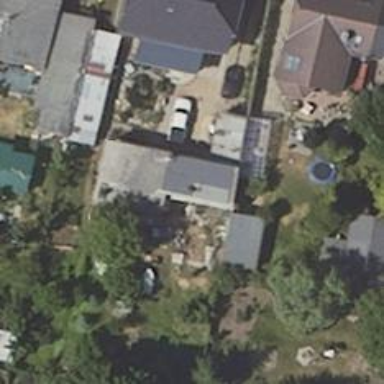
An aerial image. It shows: Shed building.